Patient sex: M
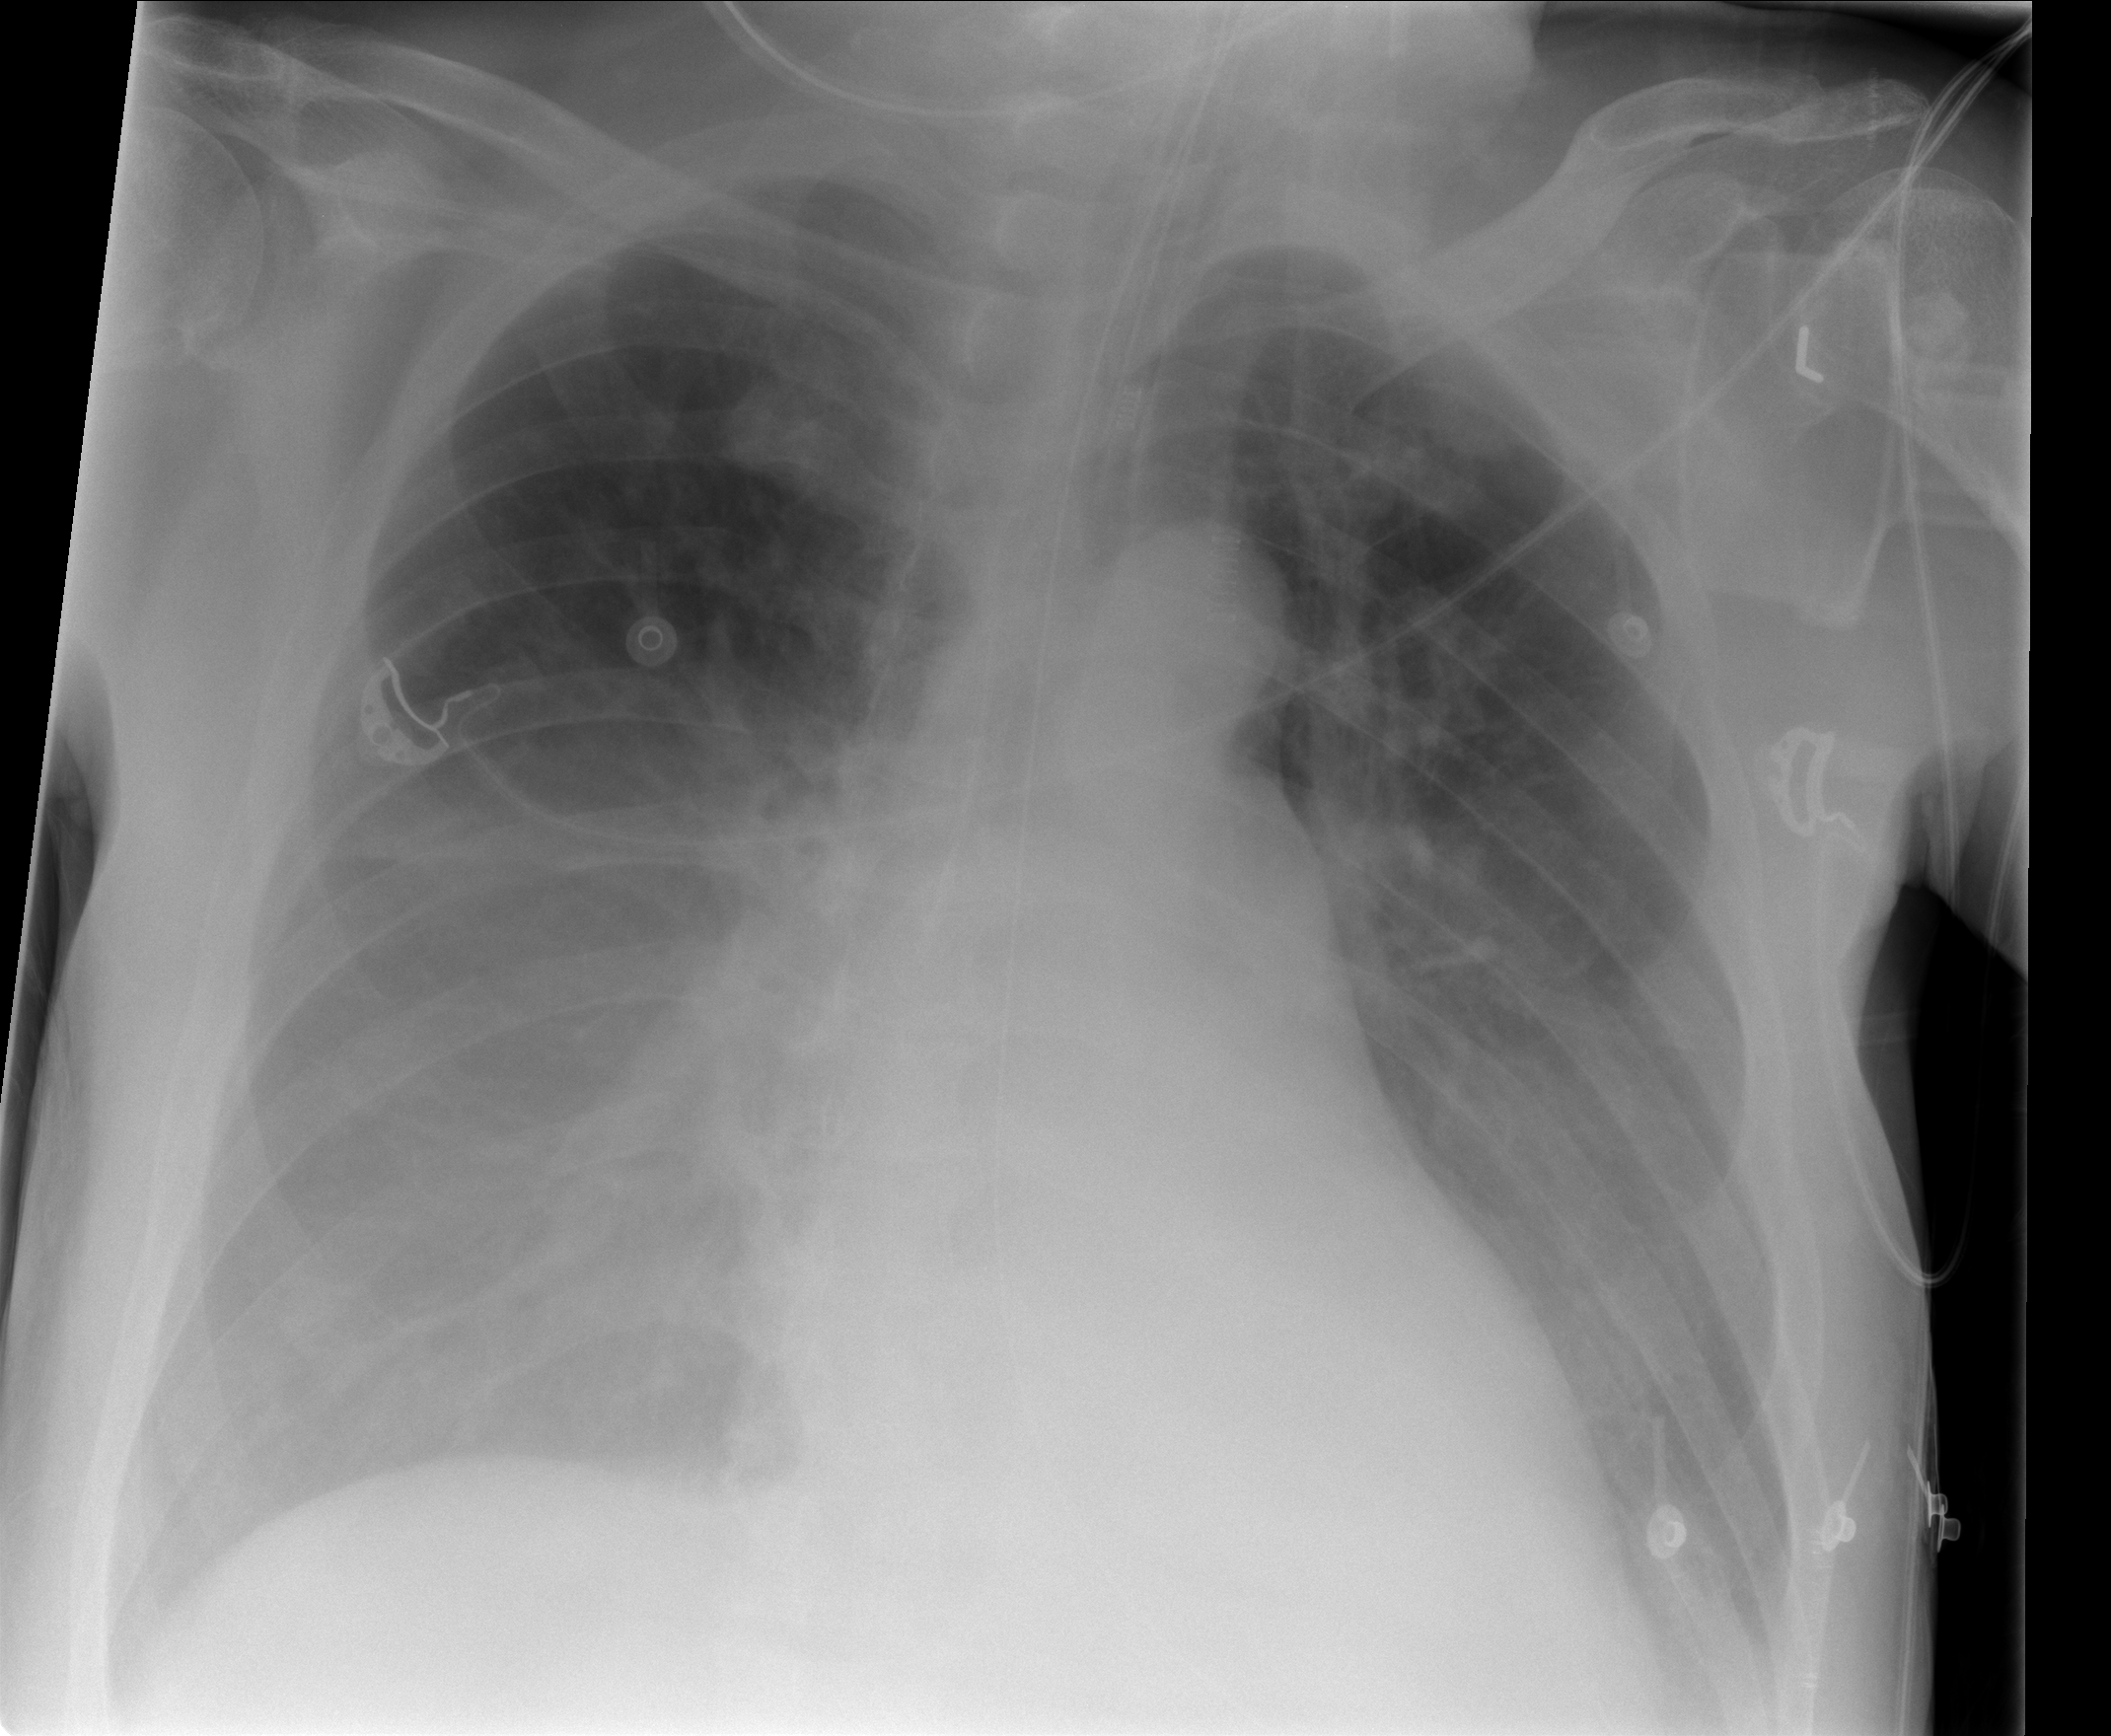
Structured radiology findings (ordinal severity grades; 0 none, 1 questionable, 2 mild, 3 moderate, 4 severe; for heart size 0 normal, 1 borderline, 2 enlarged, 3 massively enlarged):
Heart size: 0
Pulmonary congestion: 2
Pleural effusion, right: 2
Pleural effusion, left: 2
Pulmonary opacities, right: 0
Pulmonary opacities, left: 0
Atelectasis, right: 2
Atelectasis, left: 2